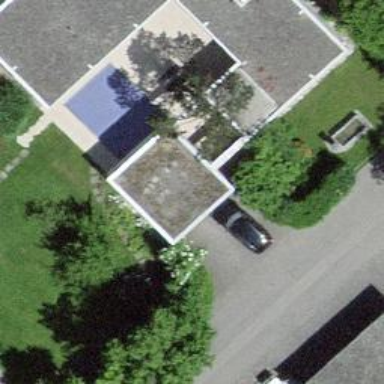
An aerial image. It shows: Garage with flat roof.